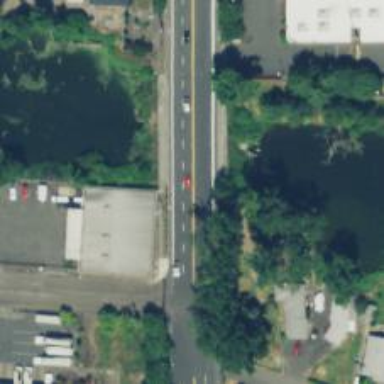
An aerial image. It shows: Secondary road with bridge. There is sidewalk on the left.